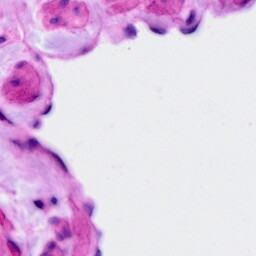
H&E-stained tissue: Ovarian